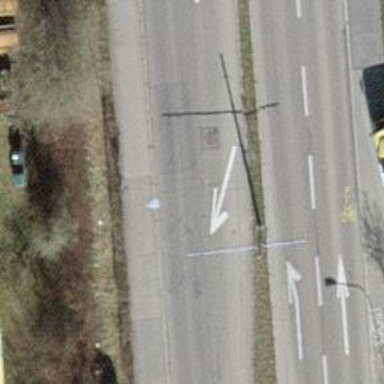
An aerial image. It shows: Tertiary road with asphalt surface. Both sides of the road have sidewalks and there are trolley wires present.